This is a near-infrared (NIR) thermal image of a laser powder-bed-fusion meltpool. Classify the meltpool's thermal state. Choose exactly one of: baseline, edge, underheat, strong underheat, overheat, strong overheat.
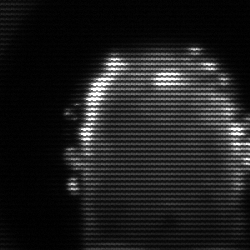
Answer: baseline